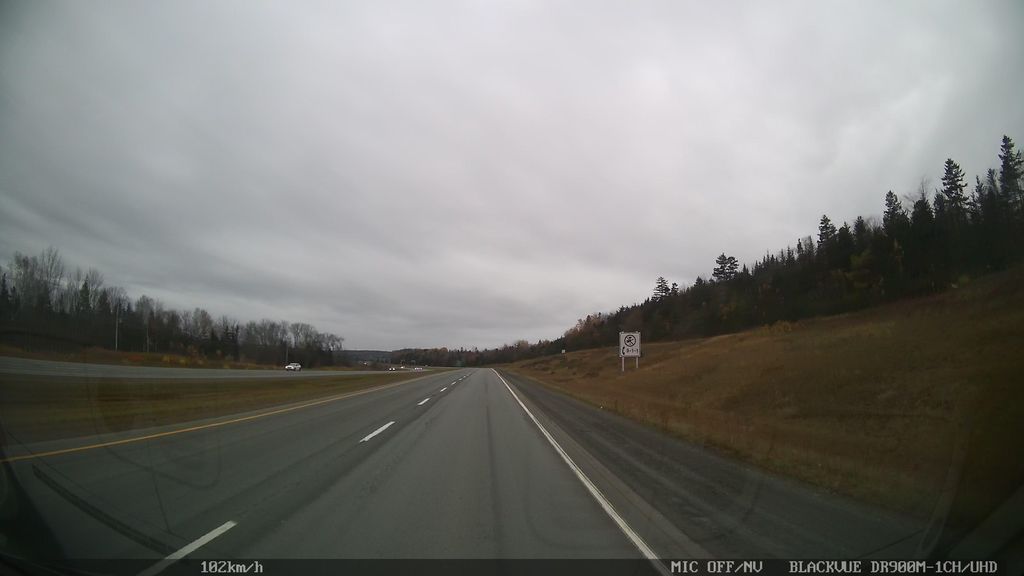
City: halifax